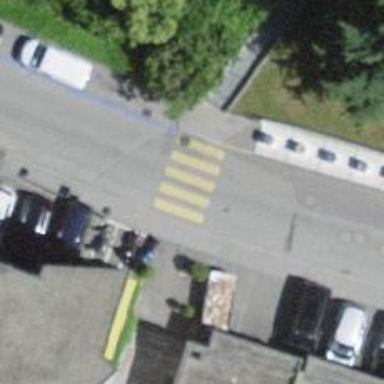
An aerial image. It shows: Road with steps.